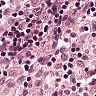
Metastatic tissue present: no